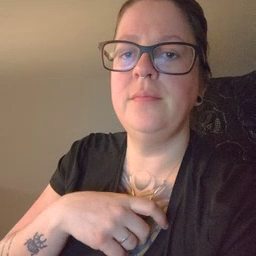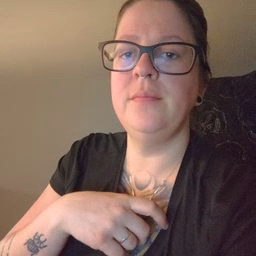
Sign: gift